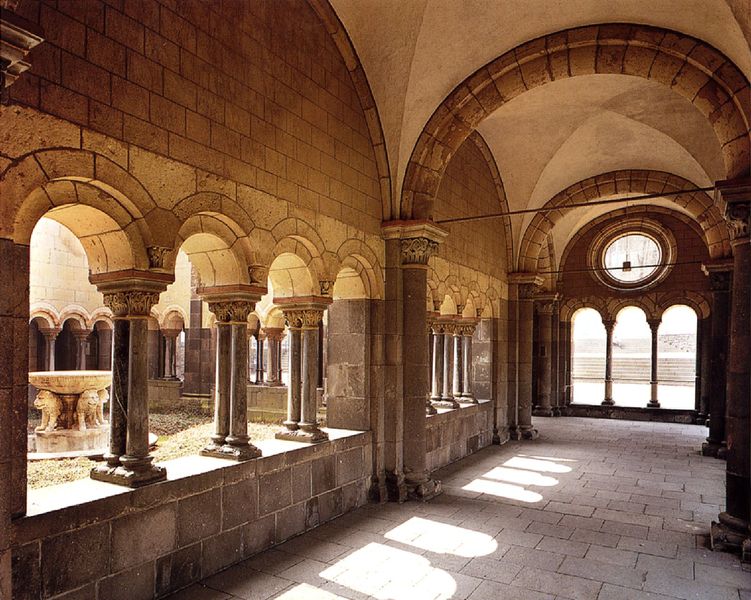
Titel: Maria Laach, Münster
Standort: Maria Laach (EU - D - RP)
Schlagwörter: schatten, wasser, fenster, säulen, gebäude, steine, kirche, england, brunnen, garten, bogen, rundbogen, stufen, granit, foto, bögen, innenhof, gewölbe, kloster, becken, kapitelle, doppelsäulen, löwen, kreuzgewölbe, romanik, wasserbecken, brunne, säulengang, kreuzgang, romanisch, löwenbrunnen, engalng, brunenn, klöwen, kreugang